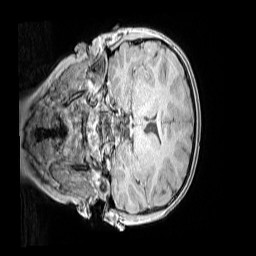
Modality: MP2RAGE
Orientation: coronal
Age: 10
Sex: female
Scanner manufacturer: siemens
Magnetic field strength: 3 T
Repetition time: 4 s
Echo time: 0.00299 s